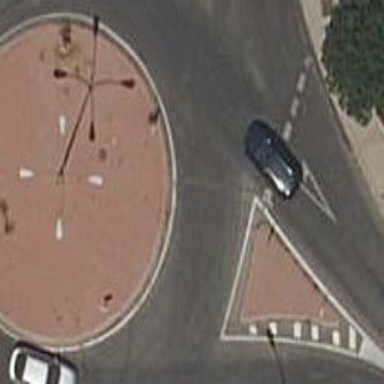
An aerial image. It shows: Tertiary road with asphalt surface leading to roundabout.